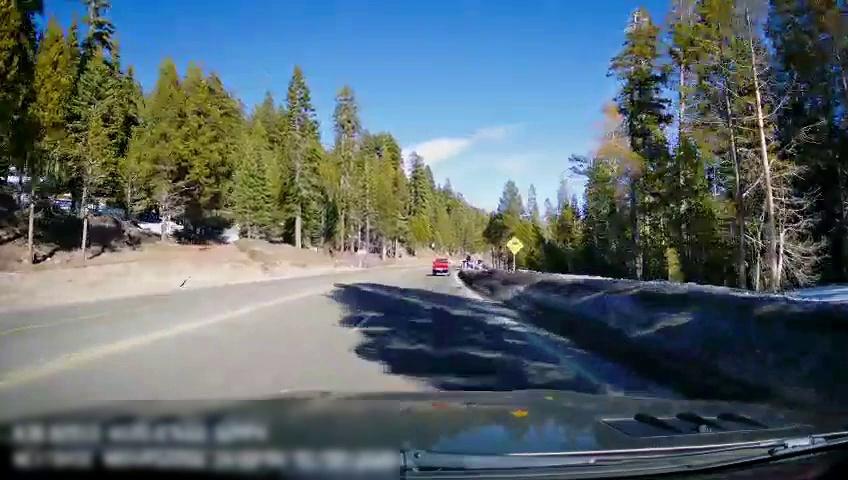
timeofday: Day
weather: Sunny
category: Drivable Space
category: Vehicles | Truck
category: Lanes | Opposite Lane
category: Lanes | Current Lane
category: Lanes | Current Lane
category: Lanes | Current Lane
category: Traffic | Signs